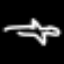
Label: airplane